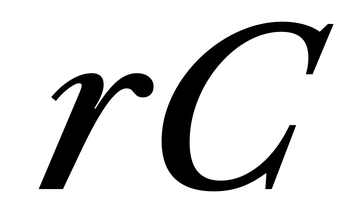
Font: LibreCaslonText-Italic_Medium_Italic